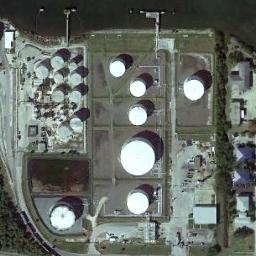
Label: storage tanks